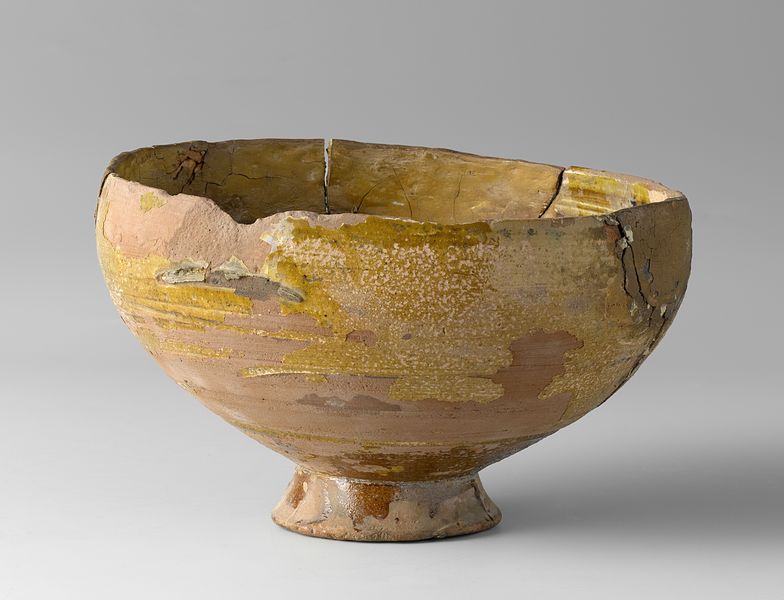
Titel: Bokaal gedecoreerd met schrift en wapens
Standort: Amsterdam
Institution: Rijksmuseum
Schlagwörter: jaune, rouge, assiette, vase, terre, pied, bol, argile, or, terre cuite, vernis, récipient, cuite, verni